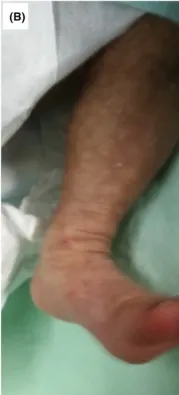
Patient clinical information. And mottled limbs.
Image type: medical_photograph (skin_photograph)